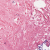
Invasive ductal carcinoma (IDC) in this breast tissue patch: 0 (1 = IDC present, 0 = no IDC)